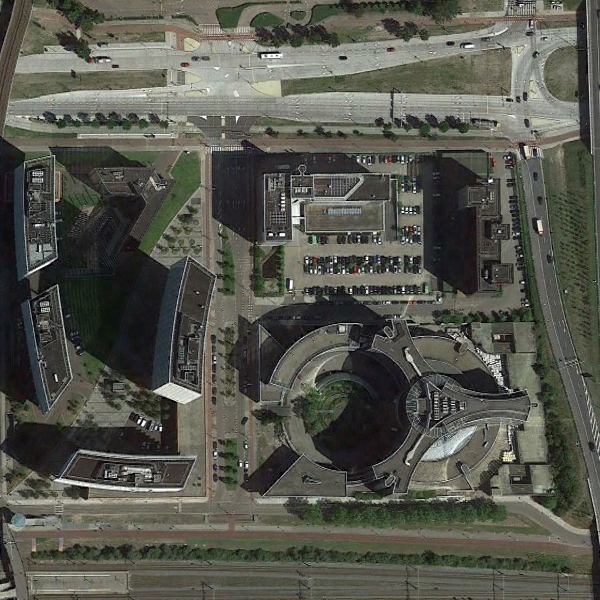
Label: Commercial